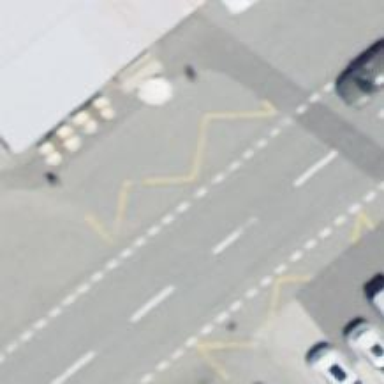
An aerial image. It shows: Bus stop with platform for public transport.